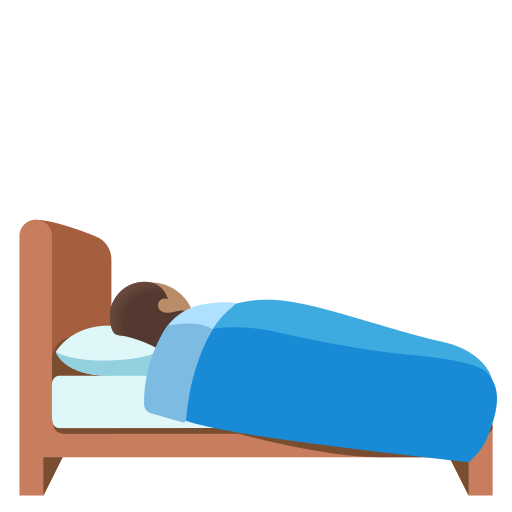
Emoji: 🛌🏽